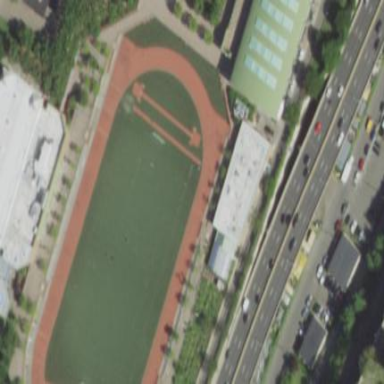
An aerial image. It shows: Pitch designated for soccer and American football.